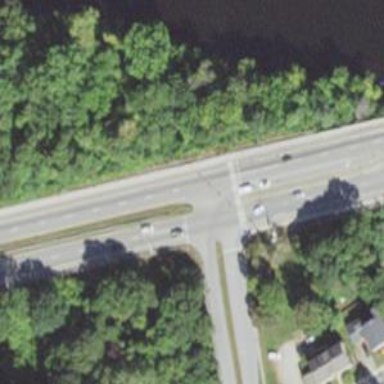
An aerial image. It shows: Trunk link highway.